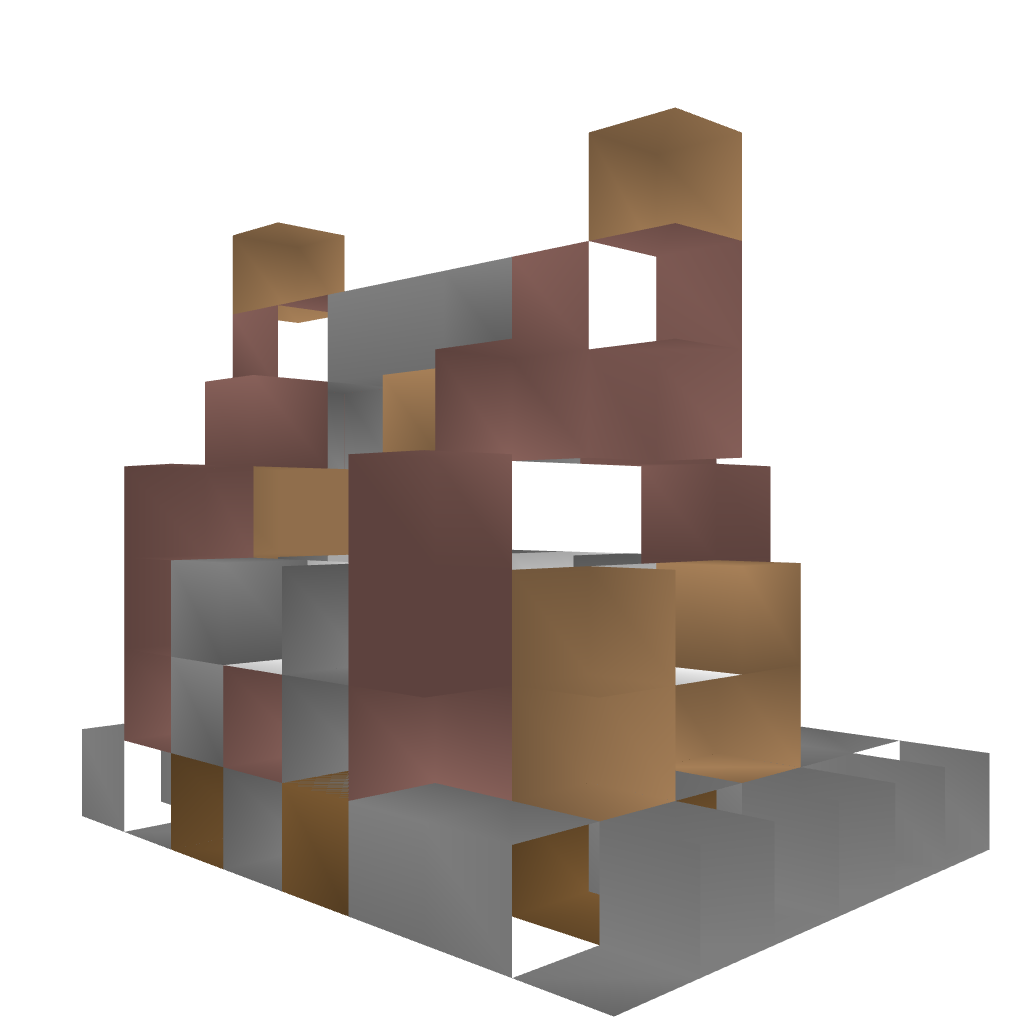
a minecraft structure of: Small House bad low quality